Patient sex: M
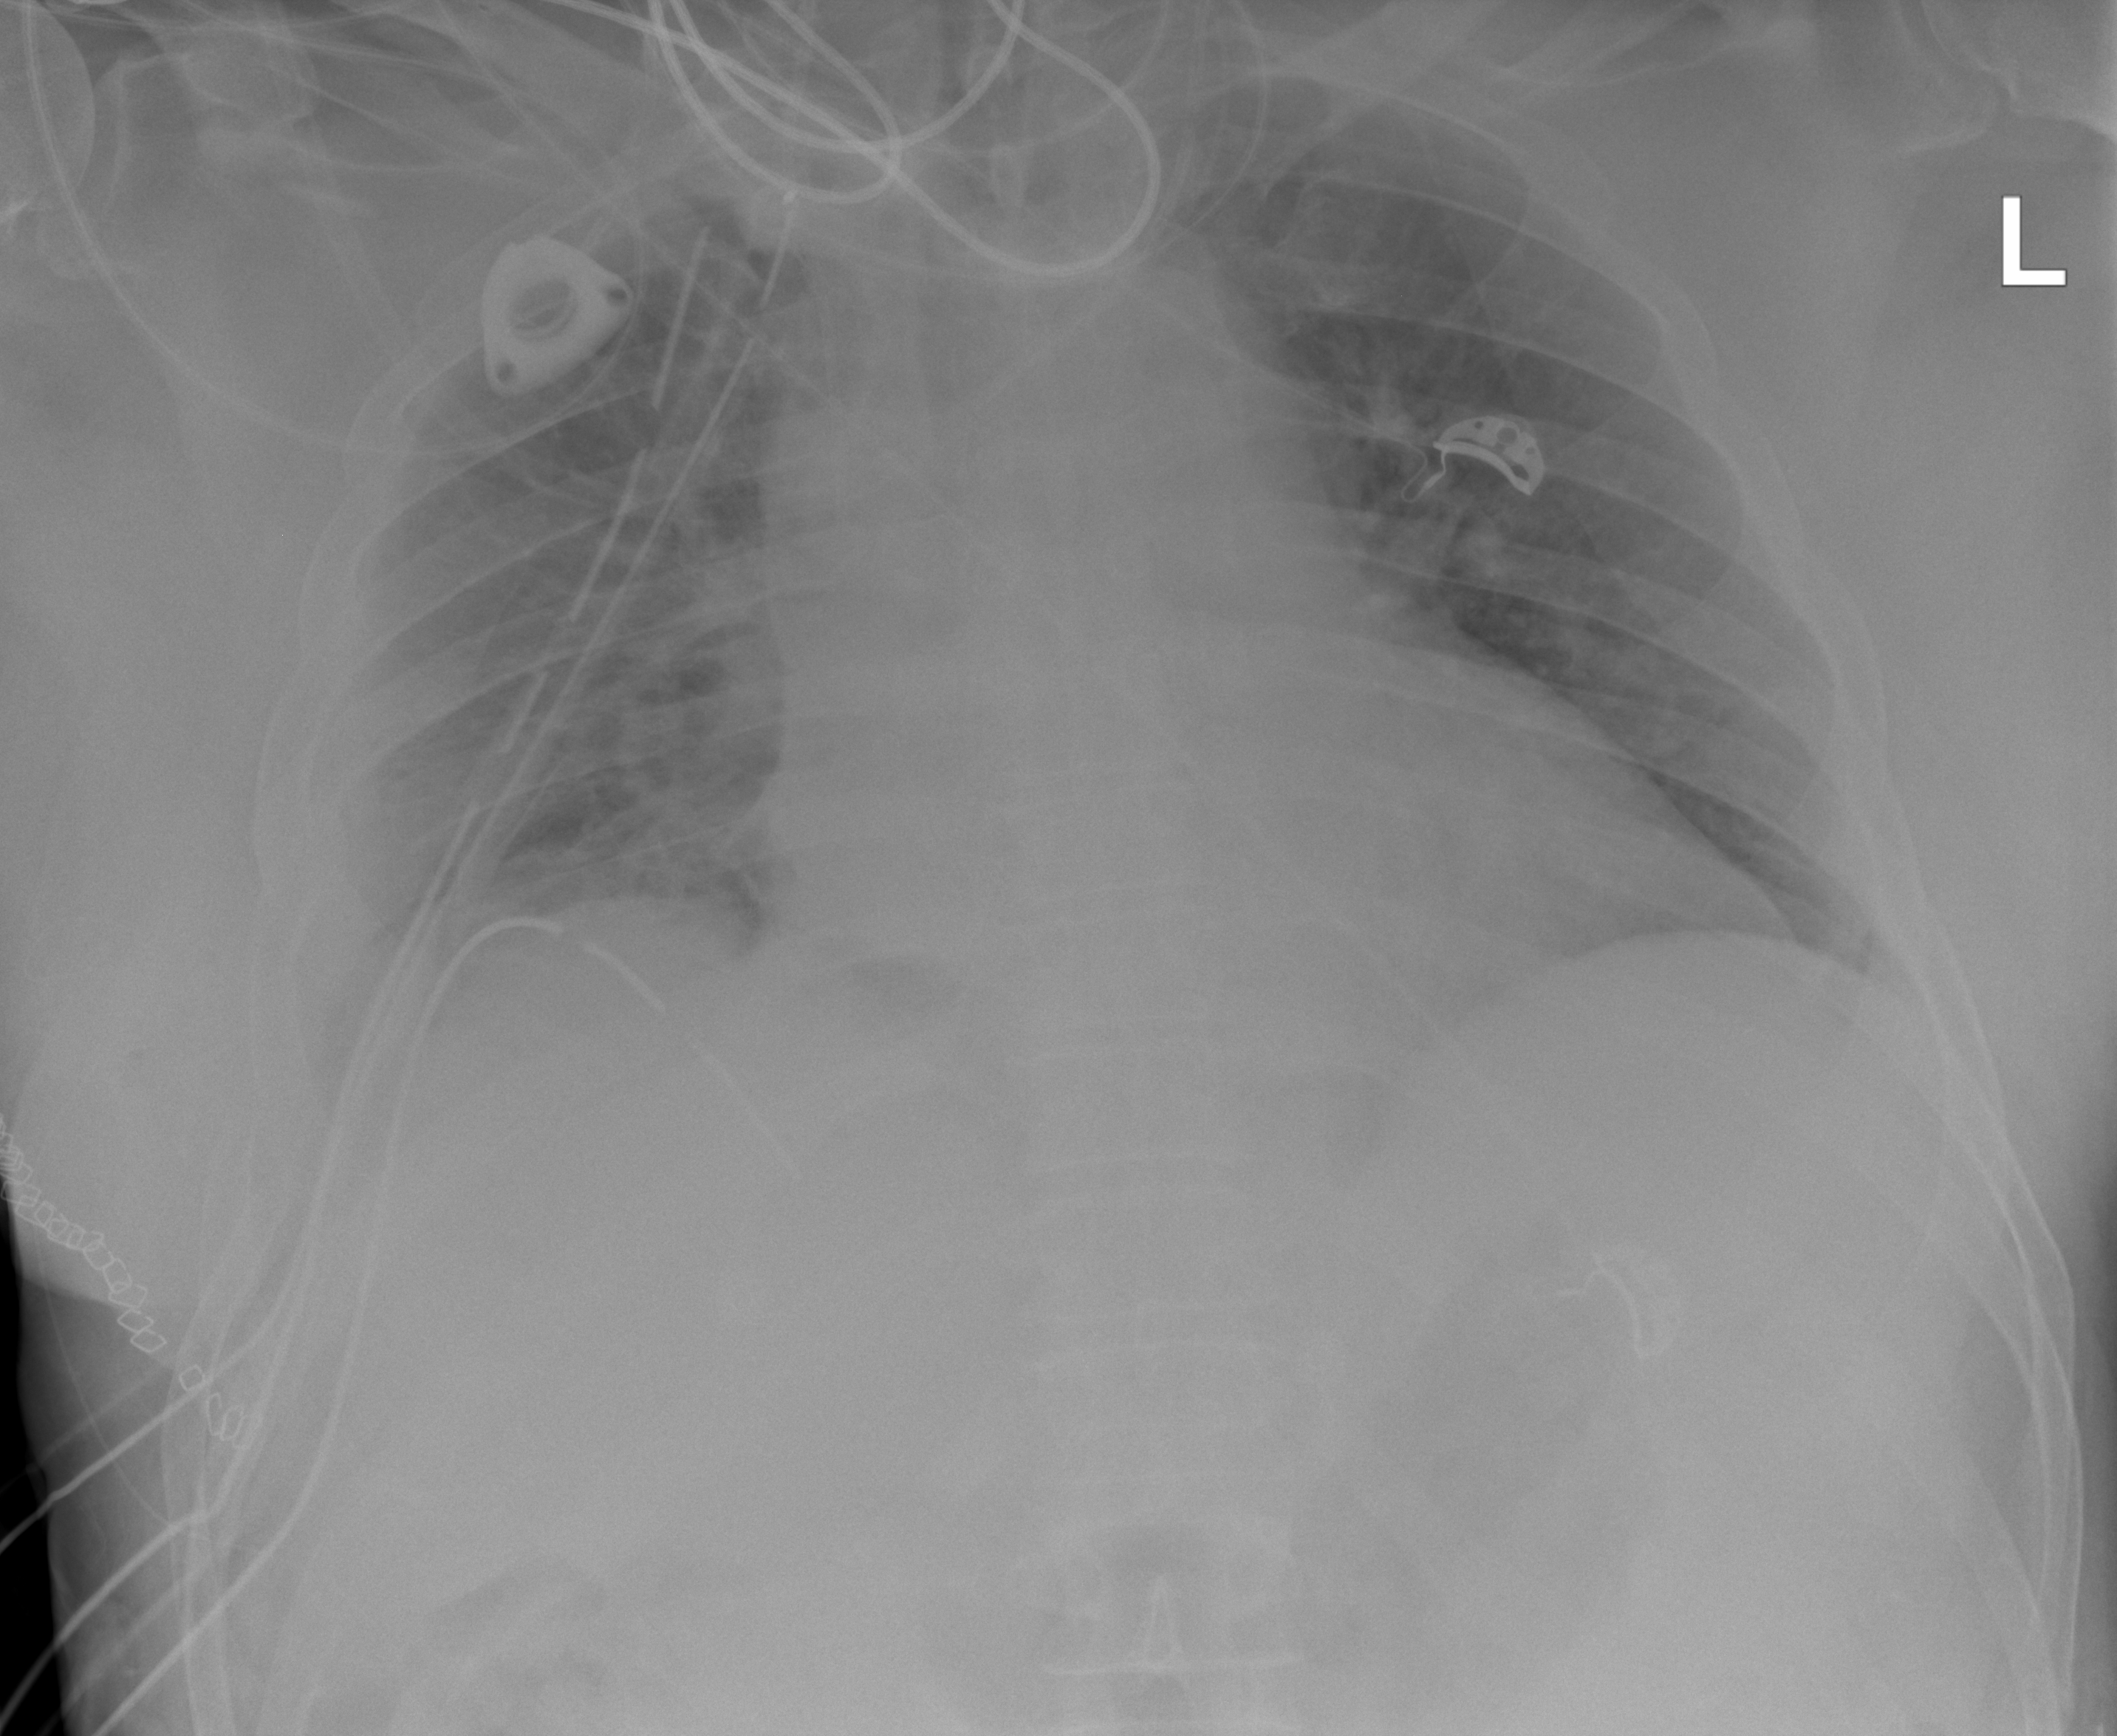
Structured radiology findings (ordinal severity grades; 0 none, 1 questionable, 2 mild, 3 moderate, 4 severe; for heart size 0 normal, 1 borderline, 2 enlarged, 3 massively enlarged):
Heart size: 2
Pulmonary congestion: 0
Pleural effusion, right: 2
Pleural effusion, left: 0
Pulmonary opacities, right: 0
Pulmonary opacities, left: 0
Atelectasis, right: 2
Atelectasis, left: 0